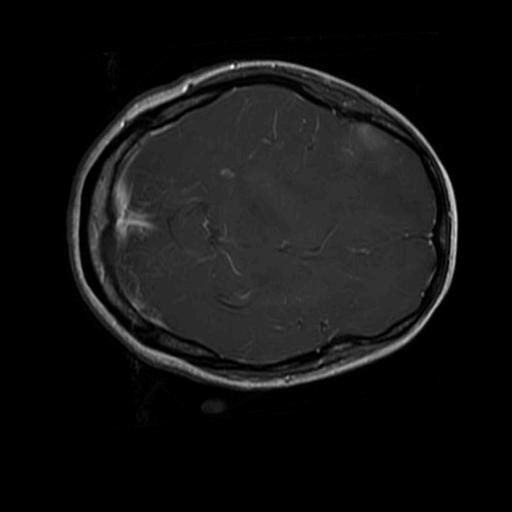
Label: brain_glioma